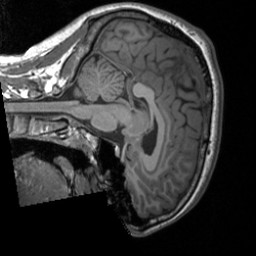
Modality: T1w
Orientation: sagittal
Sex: male
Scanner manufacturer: siemens
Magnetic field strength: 3 T
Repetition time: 1.9 s
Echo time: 0.00226 s